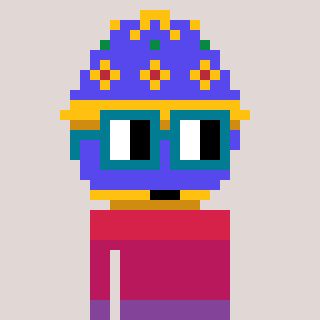
a pixel art character with square dark green glasses, a faberge-shaped head and a bege-colored body on a warm background